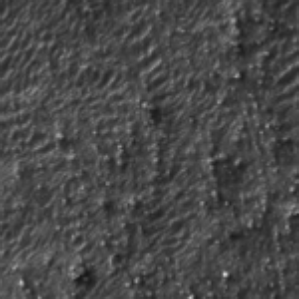
Label: frost